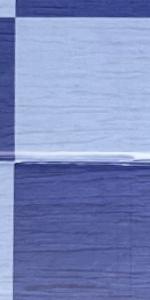
Label: Empty